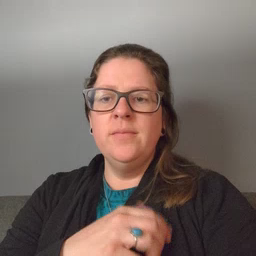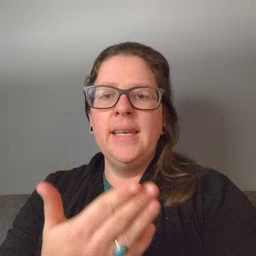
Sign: thankyou